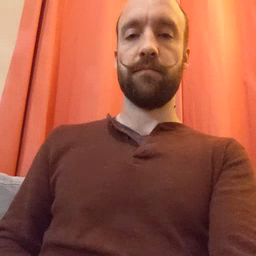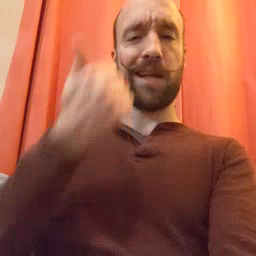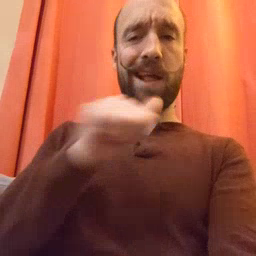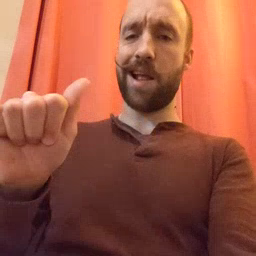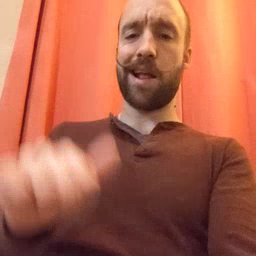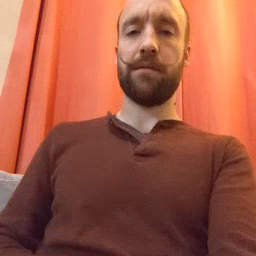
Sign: any